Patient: sex M, age 57
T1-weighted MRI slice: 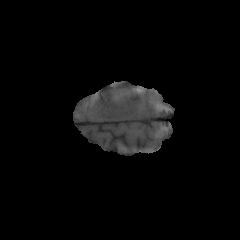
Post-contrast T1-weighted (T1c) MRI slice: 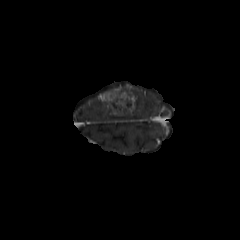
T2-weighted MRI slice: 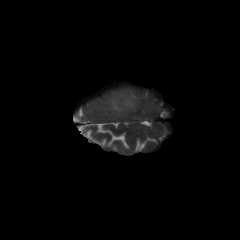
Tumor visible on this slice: yes
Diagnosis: Glioblastoma, IDH-wildtype
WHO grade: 4